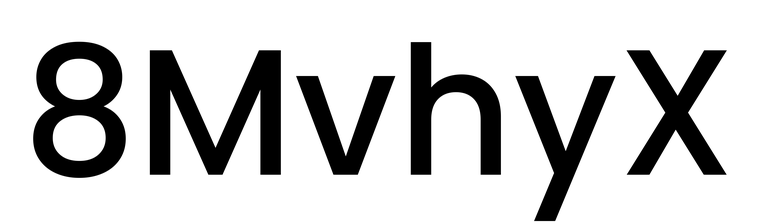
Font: Poppins-Medium